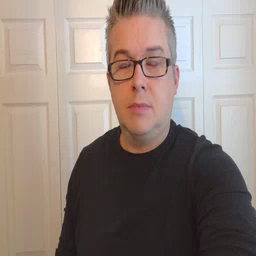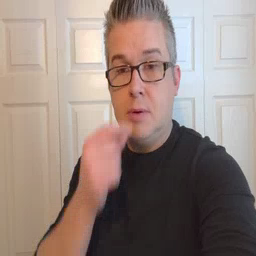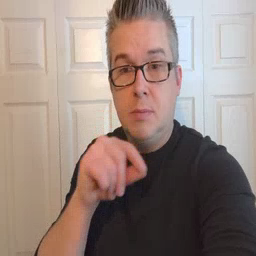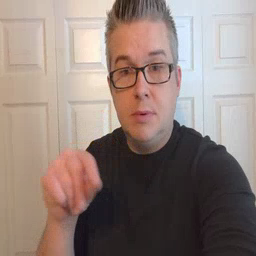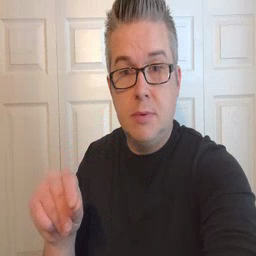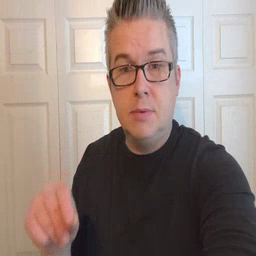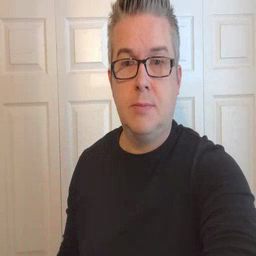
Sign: pencil